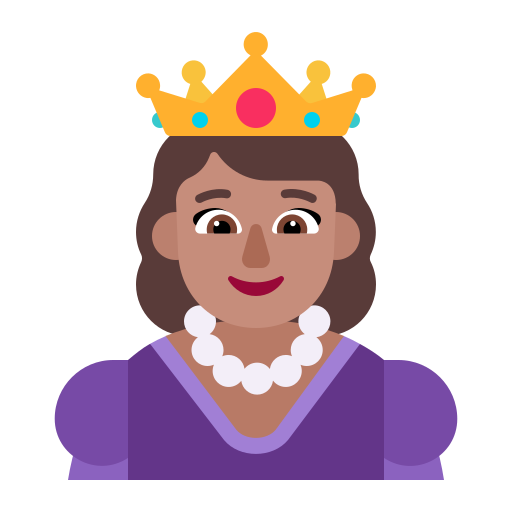
princess flat